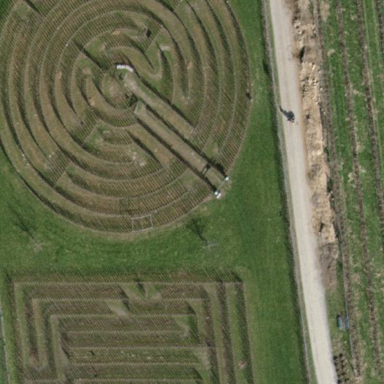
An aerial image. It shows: Intriguing attraction - maze.